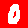
Digit: 0